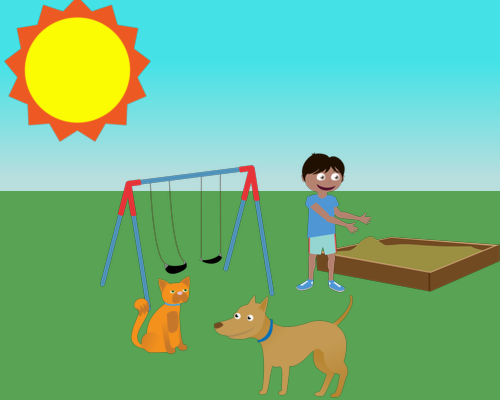
big sun on left corner only top point is cut a little bit a small swing is below right side of sun it is a little bit above horizon a cat stands on front the right foreground swing 's leg the top head of cat is on front the swing the cat faces right a big dog is below the right leg of swing dog faces left small sandbox is on right side the corner touches the border and it is on center front left corner of sandbox smiling big boy with extended arms on front he faces left the boy is big and he is on foreground on front sandbox